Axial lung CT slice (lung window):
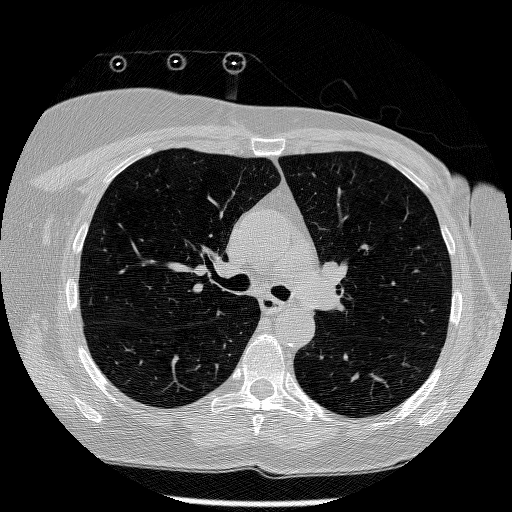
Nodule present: no